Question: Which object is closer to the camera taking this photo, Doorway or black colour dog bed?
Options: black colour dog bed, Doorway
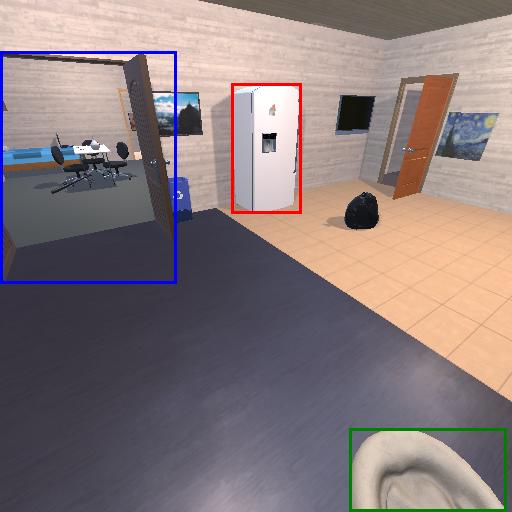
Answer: black colour dog bed